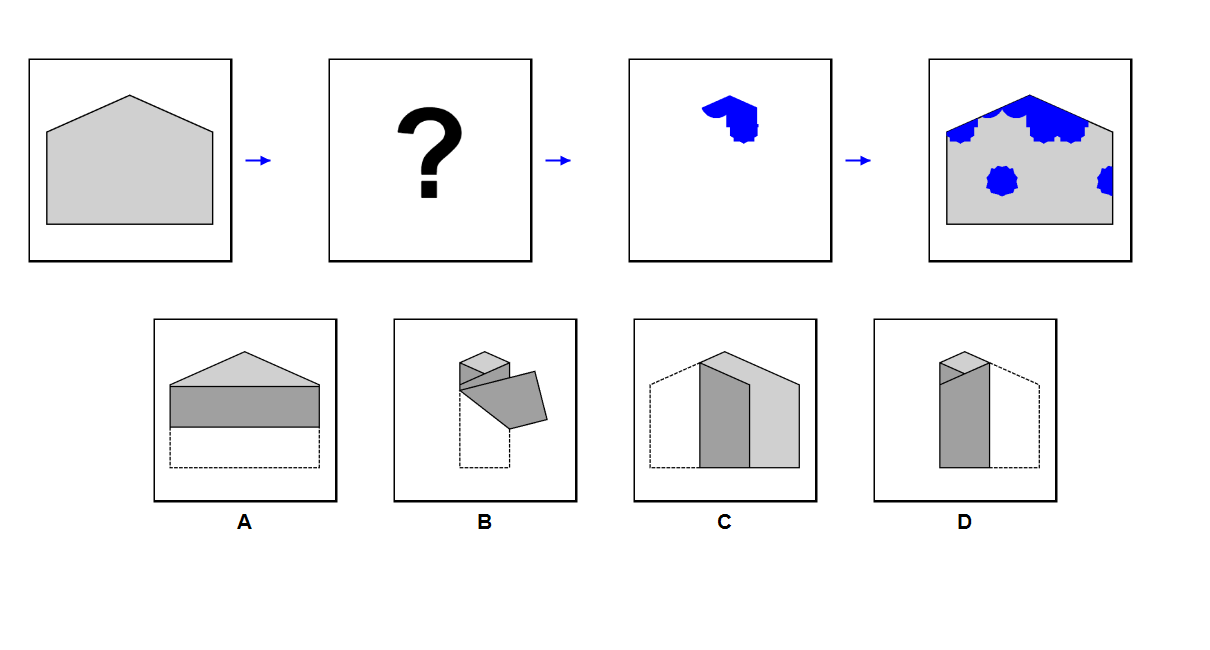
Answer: A